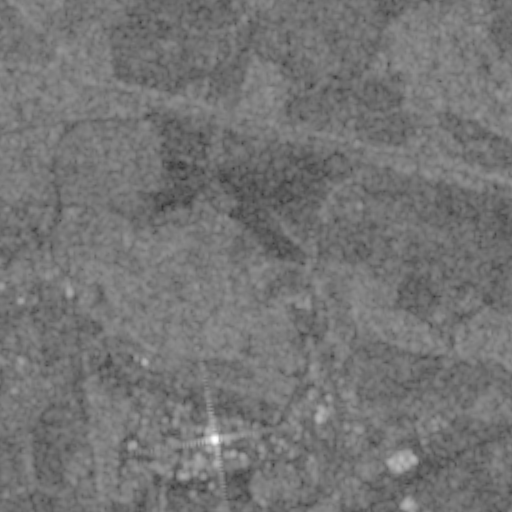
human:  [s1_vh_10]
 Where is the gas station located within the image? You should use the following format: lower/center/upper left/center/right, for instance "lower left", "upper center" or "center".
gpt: The gas station is located in the lower center of the image.
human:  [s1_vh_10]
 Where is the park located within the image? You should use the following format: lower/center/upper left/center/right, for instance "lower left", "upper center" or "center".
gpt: The park is located in the lower right of the image.
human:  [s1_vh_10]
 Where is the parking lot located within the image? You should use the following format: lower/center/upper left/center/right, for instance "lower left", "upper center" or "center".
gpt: The parking lot is located in the lower right of the image.
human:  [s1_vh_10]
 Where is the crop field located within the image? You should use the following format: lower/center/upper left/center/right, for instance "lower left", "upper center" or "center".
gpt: There is no crop field in the image.

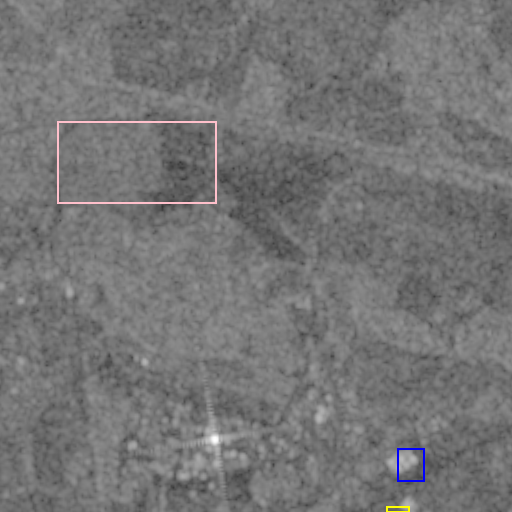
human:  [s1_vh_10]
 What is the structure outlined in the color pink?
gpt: The structure outlined in pink is a crop field.
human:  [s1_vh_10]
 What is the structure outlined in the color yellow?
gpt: The structure outlined in yellow is a park.
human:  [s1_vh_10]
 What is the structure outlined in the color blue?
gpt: The structure outlined in blue is a parking lot.
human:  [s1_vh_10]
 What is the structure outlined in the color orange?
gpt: There is no orange outline.